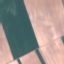
Land use / land cover: AnnualCrop